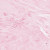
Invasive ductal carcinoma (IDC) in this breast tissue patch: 0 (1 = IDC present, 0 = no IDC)